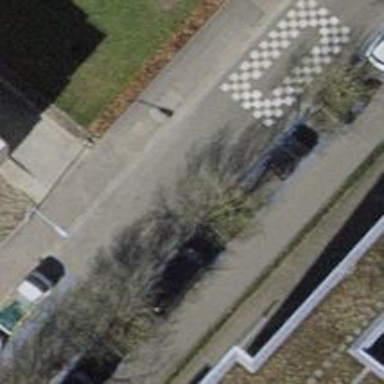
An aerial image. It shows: Avenue lined with trees.